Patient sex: M
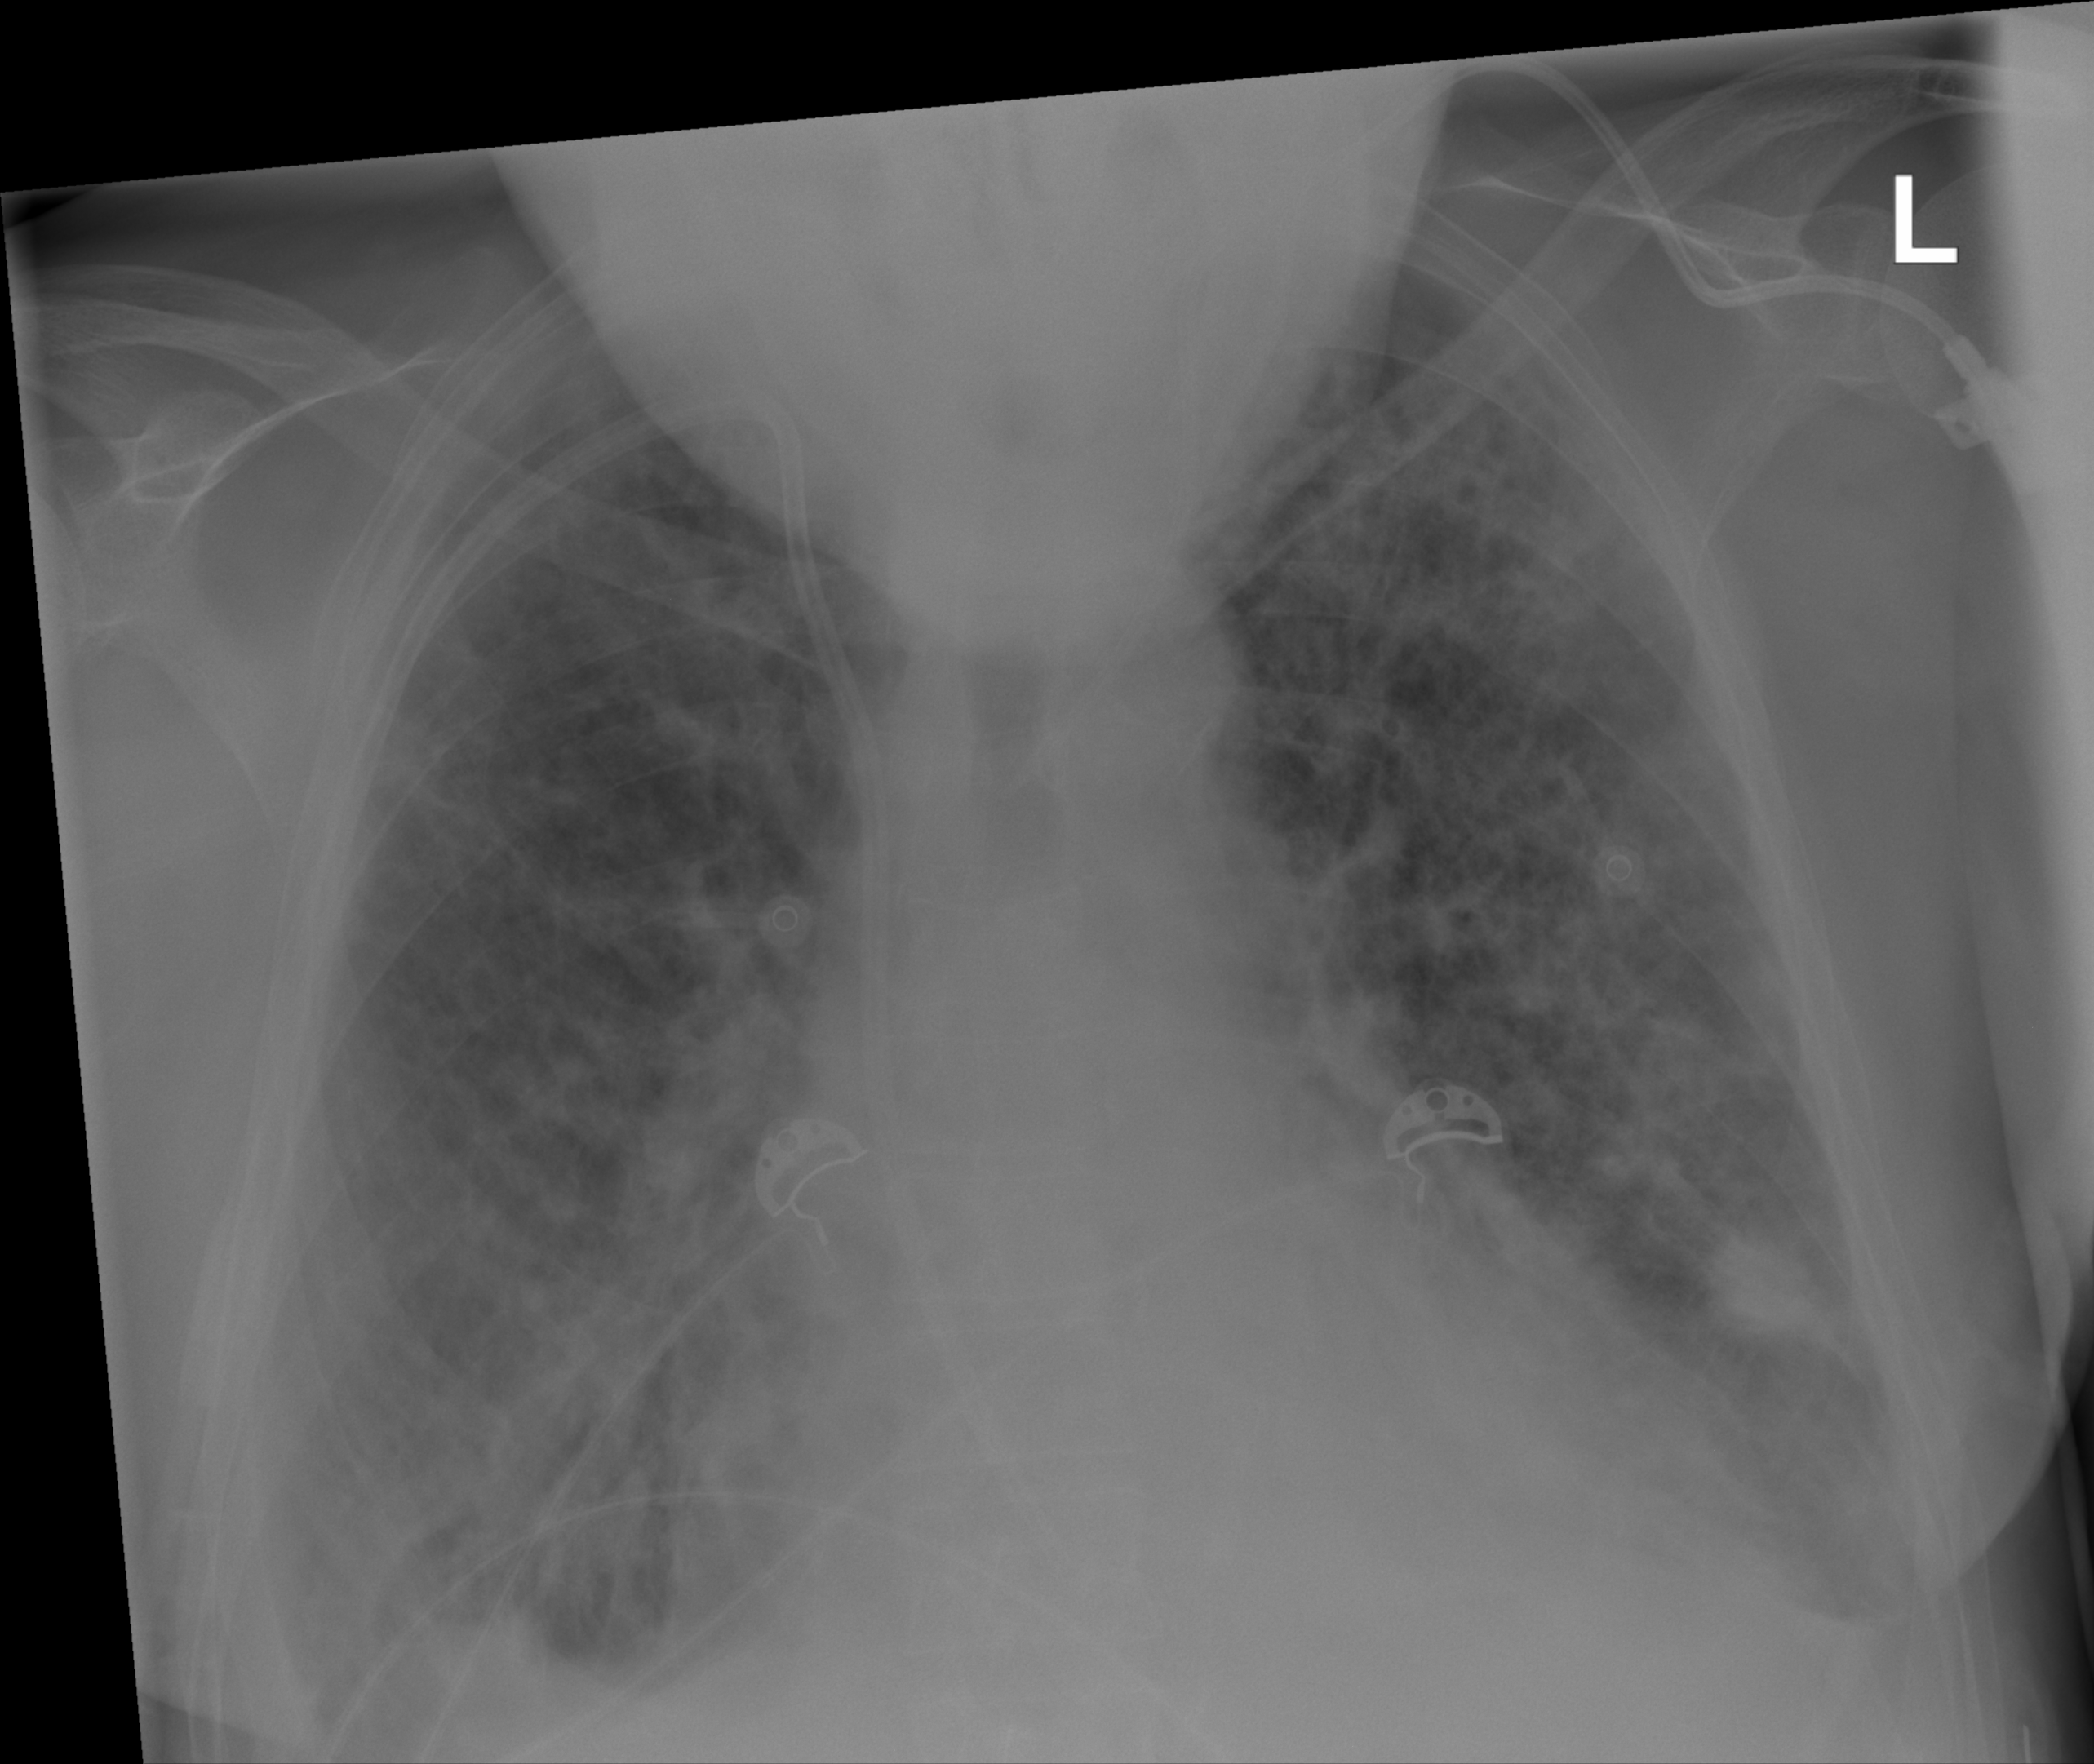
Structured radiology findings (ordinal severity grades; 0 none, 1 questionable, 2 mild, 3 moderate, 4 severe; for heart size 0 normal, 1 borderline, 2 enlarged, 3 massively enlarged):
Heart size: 2
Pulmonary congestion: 2
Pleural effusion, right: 0
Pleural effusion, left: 2
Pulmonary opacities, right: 3
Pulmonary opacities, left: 3
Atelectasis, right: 2
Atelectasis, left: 2